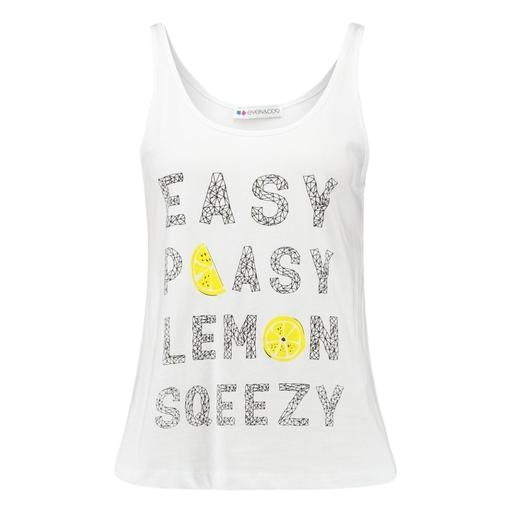
white printed tank top, easy tank top, white graphic tank top, white background